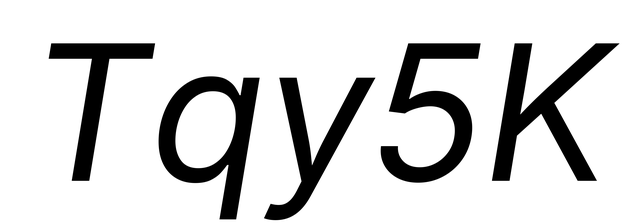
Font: Inter-Italic_Italic